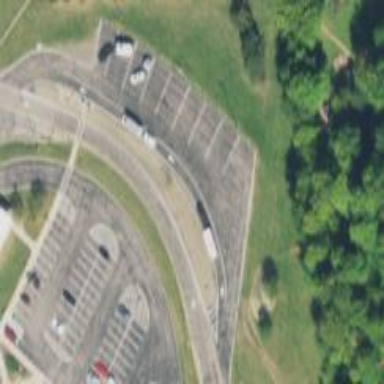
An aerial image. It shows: Parking area with surface.